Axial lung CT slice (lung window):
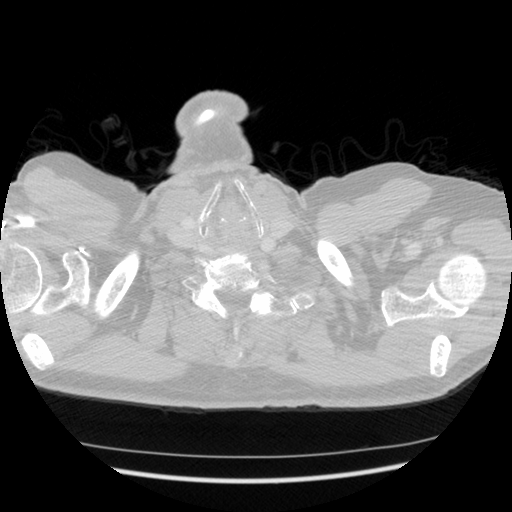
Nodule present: no